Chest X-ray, AP view. Patient: 39 years old, sex F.
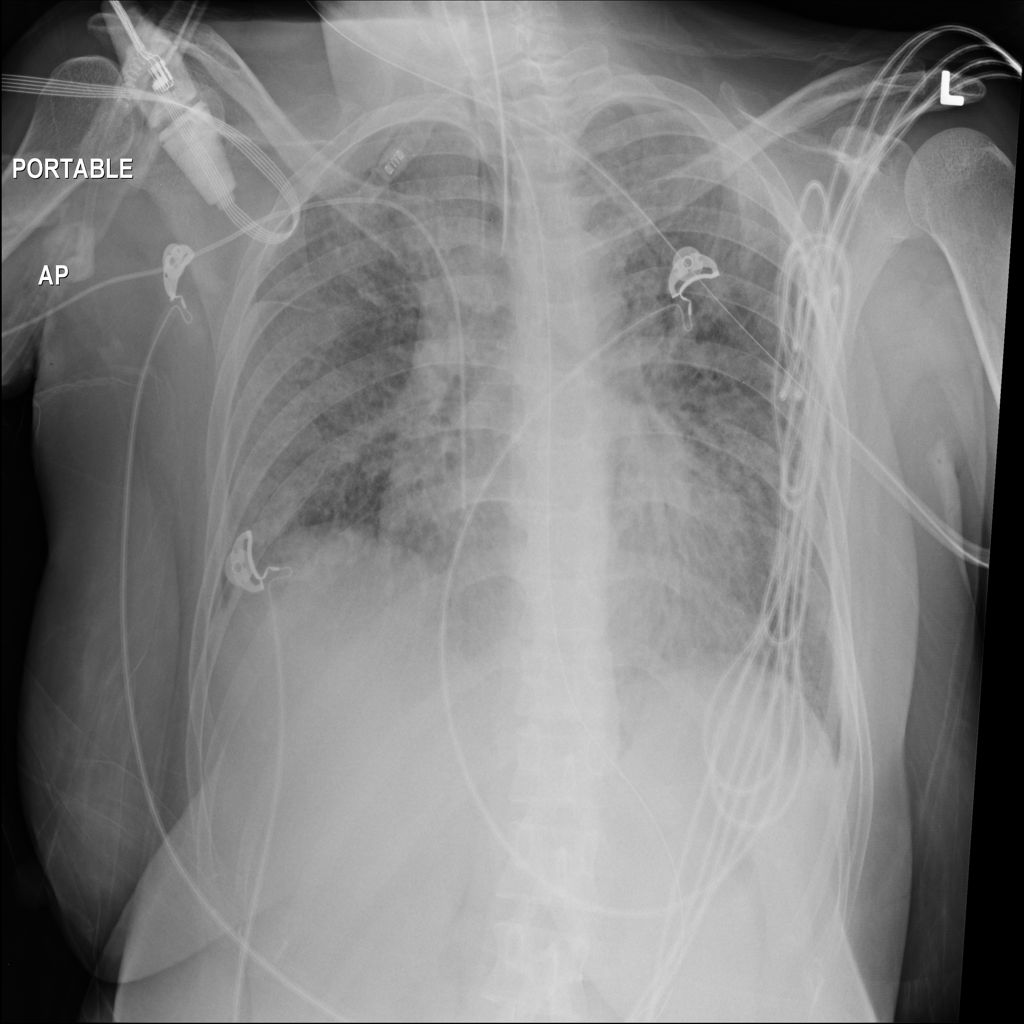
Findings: No Finding